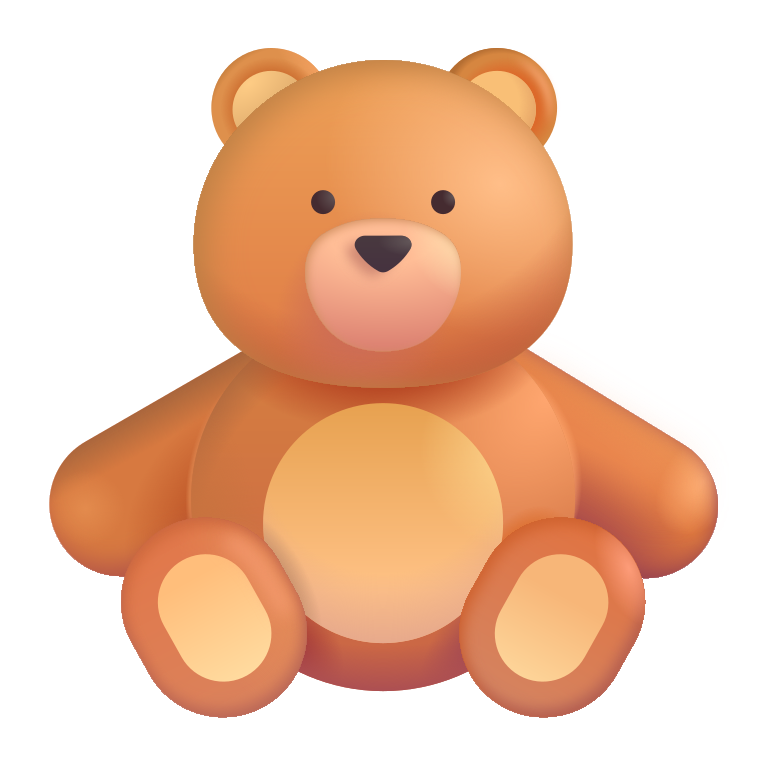
teddy bear color